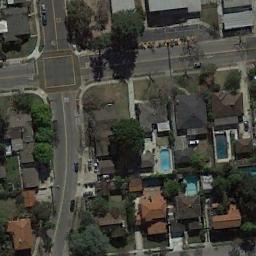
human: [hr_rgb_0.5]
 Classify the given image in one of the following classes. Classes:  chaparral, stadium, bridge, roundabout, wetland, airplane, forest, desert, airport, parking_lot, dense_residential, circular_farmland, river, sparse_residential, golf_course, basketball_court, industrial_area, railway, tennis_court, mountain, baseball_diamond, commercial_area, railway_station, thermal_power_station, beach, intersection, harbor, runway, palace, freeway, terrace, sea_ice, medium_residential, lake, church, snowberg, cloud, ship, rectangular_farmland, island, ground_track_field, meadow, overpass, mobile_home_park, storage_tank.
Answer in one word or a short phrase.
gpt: intersection